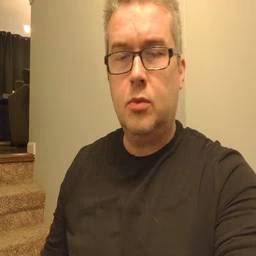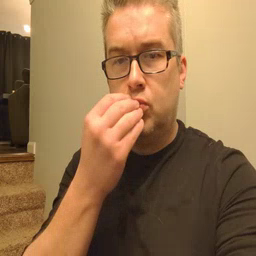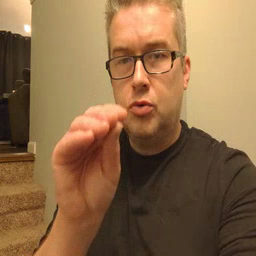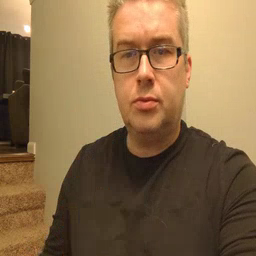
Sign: kiss